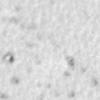
Label: no_change